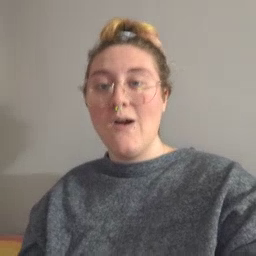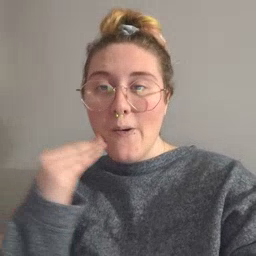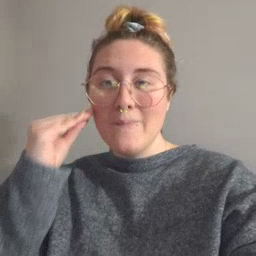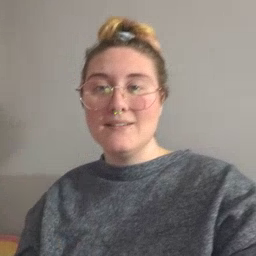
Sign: home